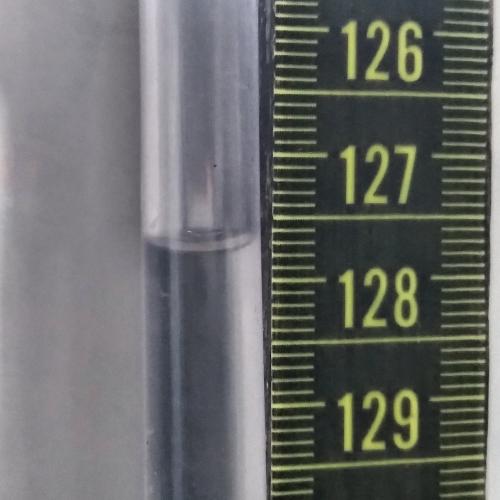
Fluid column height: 127.7 cm